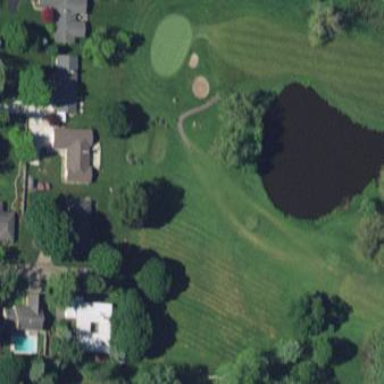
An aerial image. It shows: Rough area in golf course.